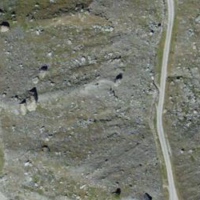
EUNIS habitat code: 48
Species observed at this site:
Prunella collaris